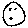
Label: moon